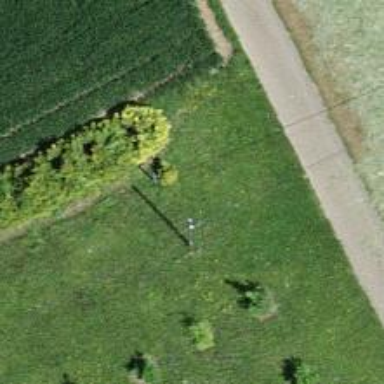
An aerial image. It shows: Power pole.